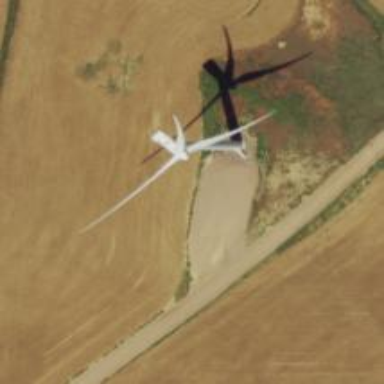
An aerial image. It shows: Wind generator powered by horizontal-axis wind turbine.